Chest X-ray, PA view. Patient: 22 years old, sex M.
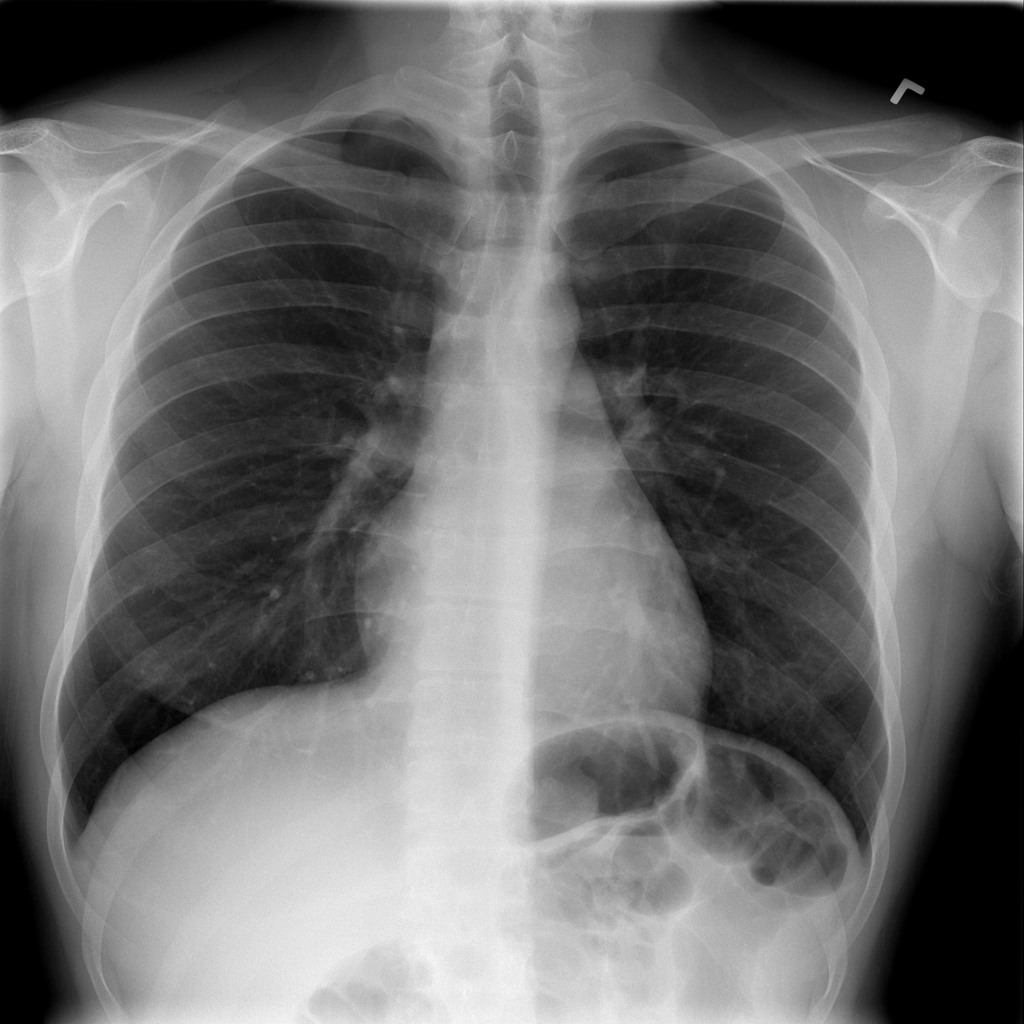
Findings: No Finding